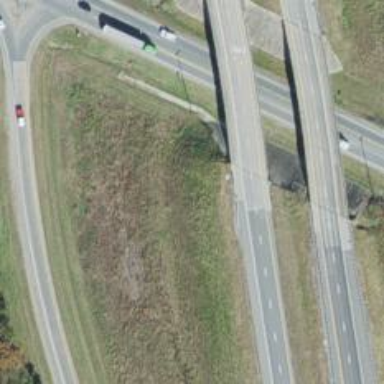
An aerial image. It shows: Beam bridge on motorway.